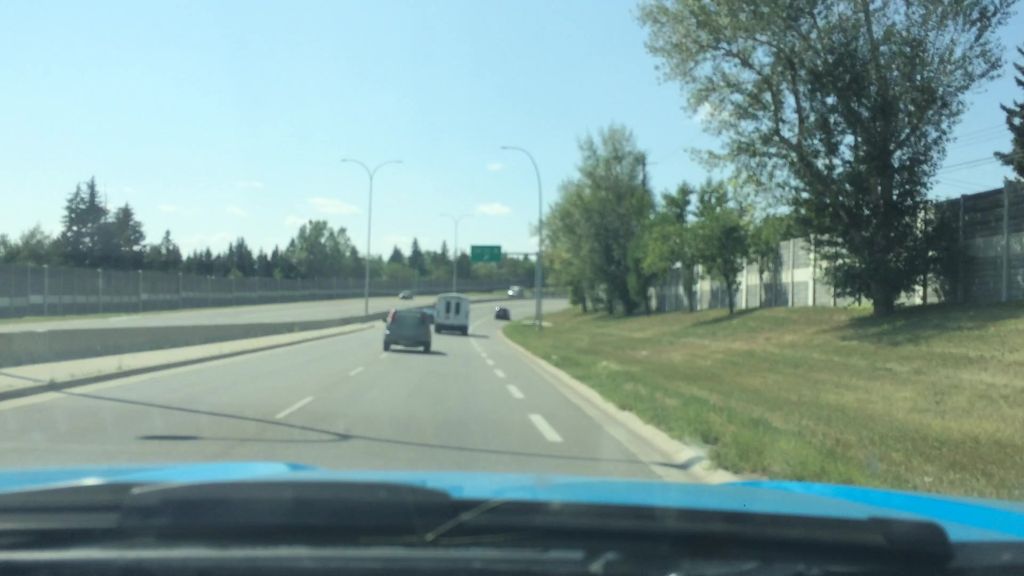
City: calgary